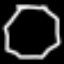
Label: octagon